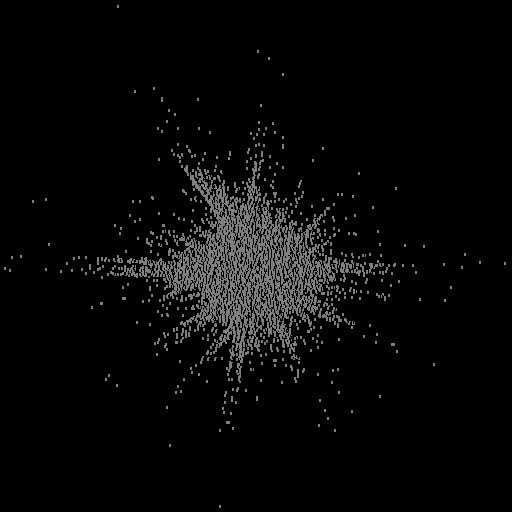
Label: star